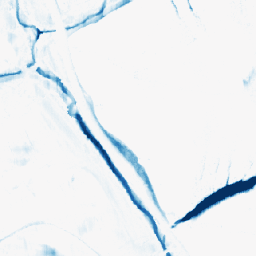
Category: morphological
Decomposition family: morphological_rect
Decomposition parameters: operation: closing
width: 5
height: 20
Upsampling method: area
Upsampling parameters: scale: 4
Upsampling scale: 4